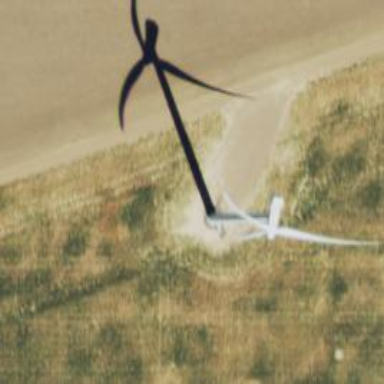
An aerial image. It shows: Wind generator with horizontal axis. The generator is wind turbine.